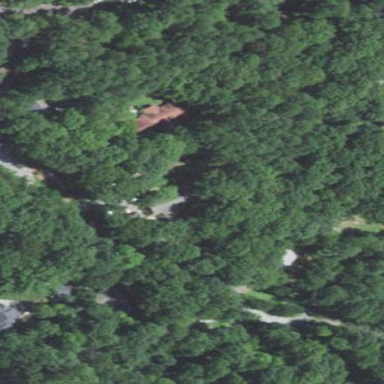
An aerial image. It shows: Mixed woodland area with variety of leaf types and cycles.